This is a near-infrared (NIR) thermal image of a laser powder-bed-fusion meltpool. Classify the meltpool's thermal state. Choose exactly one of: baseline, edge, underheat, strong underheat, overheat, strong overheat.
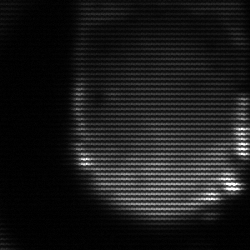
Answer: strong underheat